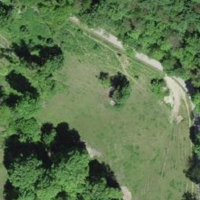
EUNIS habitat code: 24
Species observed at this site:
Melittis melissophyllum